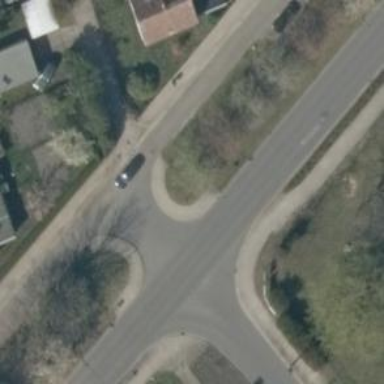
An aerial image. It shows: Residential road with sidewalk on the left side.